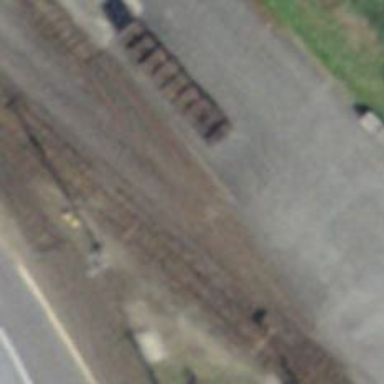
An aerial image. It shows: Narrow-gauge railway in yard setting.